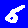
Digit: 5